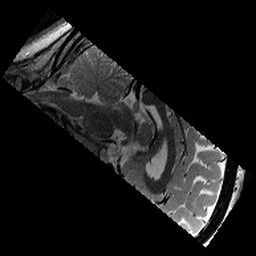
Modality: T2w
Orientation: sagittal
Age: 14
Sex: female
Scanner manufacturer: siemens
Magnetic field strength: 3 T
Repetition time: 9.23 s
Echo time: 0.067 s